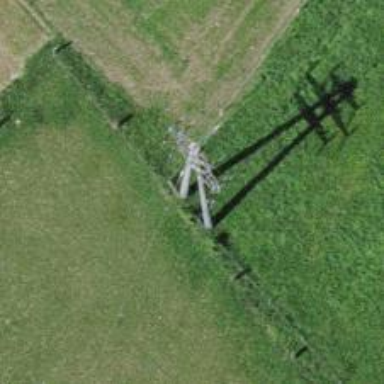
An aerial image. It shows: Power tower.